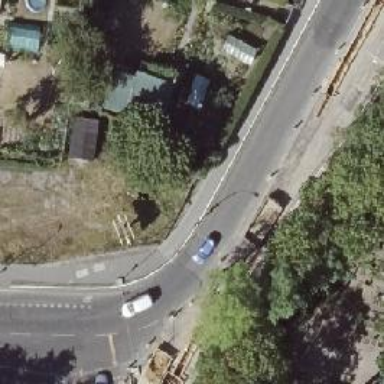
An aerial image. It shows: Tertiary road with asphalt surface and separate sidewalk. Lane markings are visible.